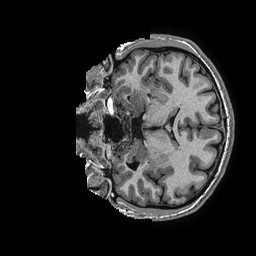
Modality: T1w
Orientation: coronal
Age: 28
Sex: male
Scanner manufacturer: ge
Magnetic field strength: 3 T
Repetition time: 0.006952 s
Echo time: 0.00292 s